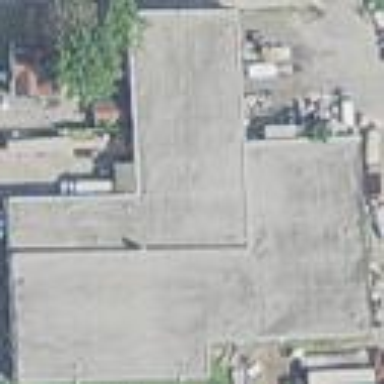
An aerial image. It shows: Commercial building.